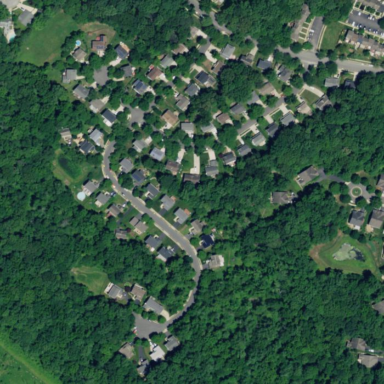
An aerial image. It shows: Residential area consisting of single-family homes.